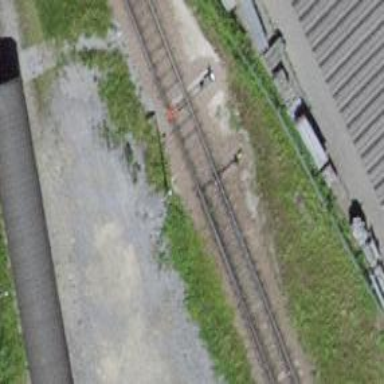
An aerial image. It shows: Railway switch.